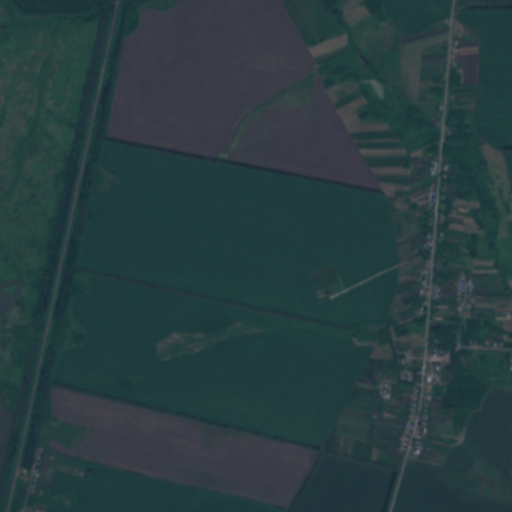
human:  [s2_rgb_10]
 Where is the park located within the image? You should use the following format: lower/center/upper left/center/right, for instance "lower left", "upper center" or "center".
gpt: The park is located in the center right of the image.
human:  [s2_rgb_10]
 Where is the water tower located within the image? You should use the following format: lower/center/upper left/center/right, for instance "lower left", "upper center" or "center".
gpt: The water tower is located in the lower right of the image.
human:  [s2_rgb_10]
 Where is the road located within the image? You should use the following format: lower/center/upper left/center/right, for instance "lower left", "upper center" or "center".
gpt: There is no road in the image.